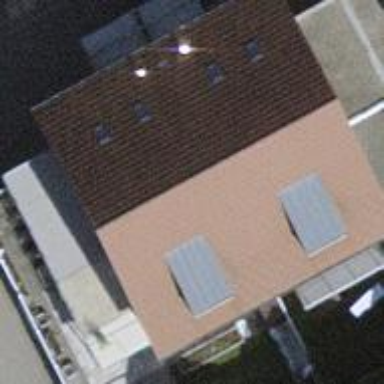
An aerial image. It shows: Simple house.